Question: I have a simple post that works with every other browser but IE version 8.
'''
$.post(
"/pages/event_layout",
{ id: id },
function(html){
$('#the_content').html(html);
},
'html'
);
'''
I realized that the issue is this:
When it posts and retrieves data, there is a space at the beginning of the content resulting in basically nothing appearing, or the good old issue with IE8 because Microsoft is awesome.
so on the post I have tried this to get rid of the initial space.
'''
$.post(
"/pages/event_layout",
{ id: id },
function(html){
$('#the_content').html($.trim(html));
},
'html'
);
'''
but no avail. Is there REGEX or something I can use to eliminate this space and is also compliant with IE8.
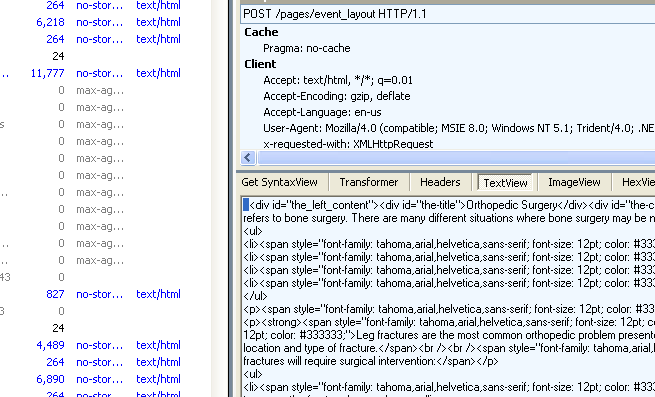
Answer: It is hard to provide the correct answer without the AJAX call result. Here is the regex that will trim any white-space characters from the HTML beginning:
'''
function(html){
$('#the_content').html(html.replace(/^\s+/, ""));
},
'''
Here is a <URL>